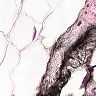
Metastatic tissue present: no